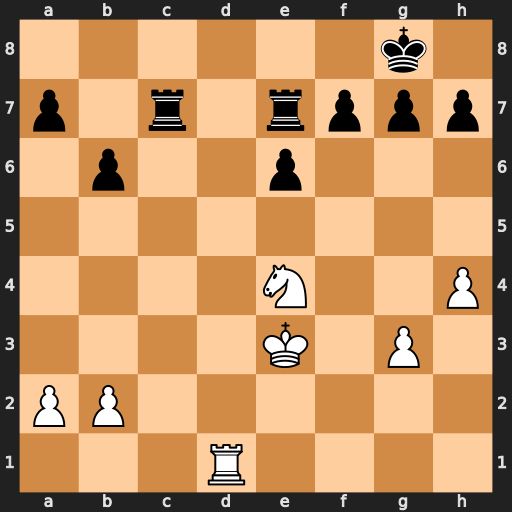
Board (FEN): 6k1/p1r1rppp/1p2p3/8/4N2P/4K1P1/PP6/3R4
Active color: w
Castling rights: -
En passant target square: -
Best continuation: Rd8+ Re8 Rxe8#